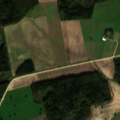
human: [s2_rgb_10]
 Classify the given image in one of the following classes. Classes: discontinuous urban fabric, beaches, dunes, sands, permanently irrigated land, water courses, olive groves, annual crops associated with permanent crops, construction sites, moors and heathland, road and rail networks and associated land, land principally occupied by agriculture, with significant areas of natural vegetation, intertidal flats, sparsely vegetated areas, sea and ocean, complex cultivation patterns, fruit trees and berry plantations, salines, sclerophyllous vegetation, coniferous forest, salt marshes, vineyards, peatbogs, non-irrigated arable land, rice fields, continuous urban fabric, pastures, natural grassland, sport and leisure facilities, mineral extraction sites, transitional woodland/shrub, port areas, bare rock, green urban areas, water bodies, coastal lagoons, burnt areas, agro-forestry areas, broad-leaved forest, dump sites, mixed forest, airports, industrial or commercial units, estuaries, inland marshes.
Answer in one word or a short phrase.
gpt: non-irrigated arable land, coniferous forest, mixed forest